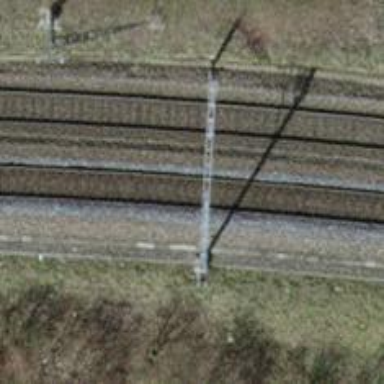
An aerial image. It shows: Single railway track with electrified contact line.